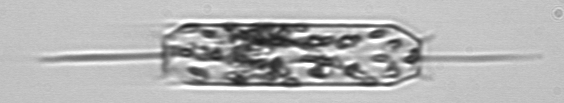
Label: Ditylum_brightwellii